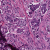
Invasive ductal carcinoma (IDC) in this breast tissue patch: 0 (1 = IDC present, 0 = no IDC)